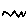
Label: zigzag